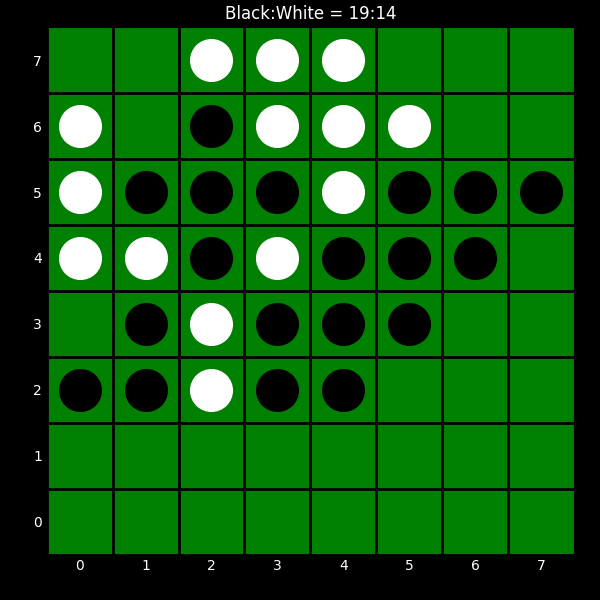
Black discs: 19
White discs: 14